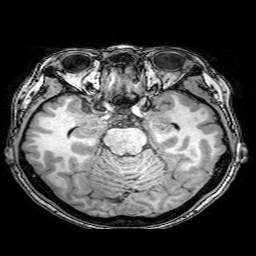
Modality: T1w
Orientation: coronal
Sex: female
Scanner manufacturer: philips
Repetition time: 0.008192 s
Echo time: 0.00375 s